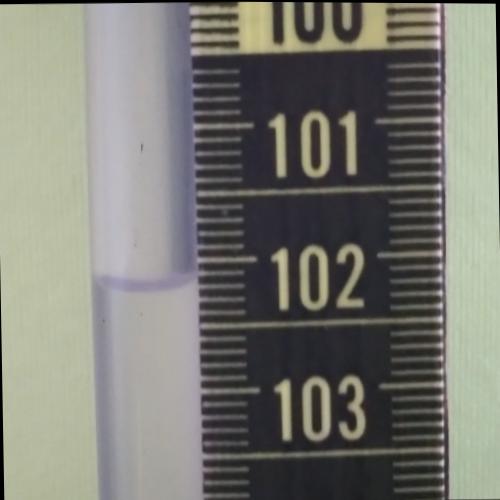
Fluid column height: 102.2 cm